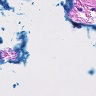
Metastatic tissue present: no